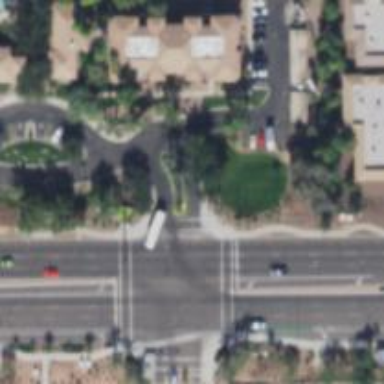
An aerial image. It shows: Solid stop line on the road marking.